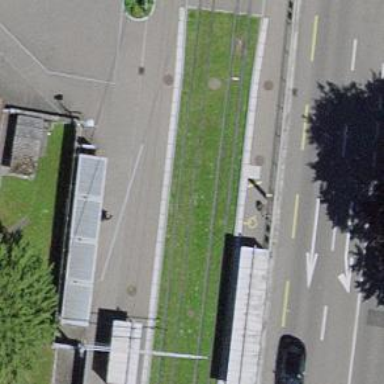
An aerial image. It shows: Tram stop for public transport.